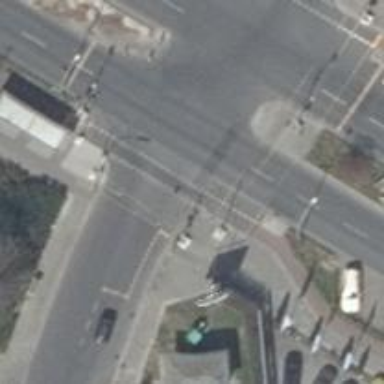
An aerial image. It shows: Unmarked crossing on footway.